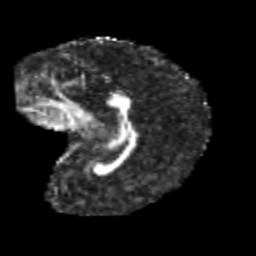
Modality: FA
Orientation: sagittal
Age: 13
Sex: male
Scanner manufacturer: siemens
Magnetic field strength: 3 T
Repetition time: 3.8 s
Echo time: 0.07 s